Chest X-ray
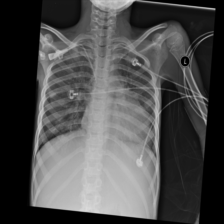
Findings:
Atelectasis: negative
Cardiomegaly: negative
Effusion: negative
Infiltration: negative
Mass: negative
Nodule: negative
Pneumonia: negative
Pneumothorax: negative
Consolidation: negative
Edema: negative
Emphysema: negative
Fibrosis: negative
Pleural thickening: negative
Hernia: negative